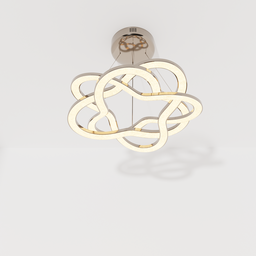
Label: lighting